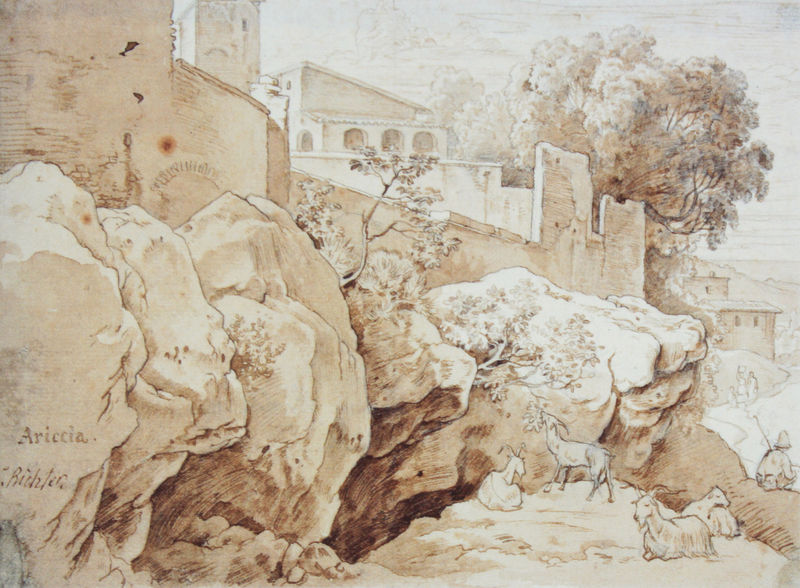
Titel: Felsen am Rande von Ariccia
Künstler: Adrian Ludwig Richter
Standort: Dresden
Institution: Staatliche Kunstsammlungen, Kupferstich-Kabinett
Schlagwörter: baum, blätter, felsen, gestein, himmel, laub, schatten, weiß, aquarell, bäume, landschaft, menschen, ocker, stadt, äste, braun, grau, hell, hintergrund, licht, schwarz, straße, zeichnung, dach, gebäude, haus, tier, tiere, weg, beige, alt, richter, wand, architektur, stein, steine, signatur, horizont, häuser, vieh, zweige, busch, büsche, kirche, sonne, höhle, turm, schrift, liegen, bogen, italien, ort, süden, stab, abhang, berge, fels, gebirge, hang, klippen, dorf, dächer, mauer, tag, herde, steil, sepia, inschrift, baumkrone, tor, ortschaft, bögen, tusche, arkade, ruine, burg, kloster, festung, schraffur, radierung, koloriert, laubbaum, tinte, arkaden, fleck, gemäuer, mauern, reise, fressen, gehöft, stadtmauer, goethe, hirte, hüten, schäfer, äsen, ziege, lavierung, toscana, fesnter, ziegen, riss, gemsen, arkarden, burgmauer, akarden, felsgestein, eingefärbt, koloration, ariccia, richler, sardinien, zirge